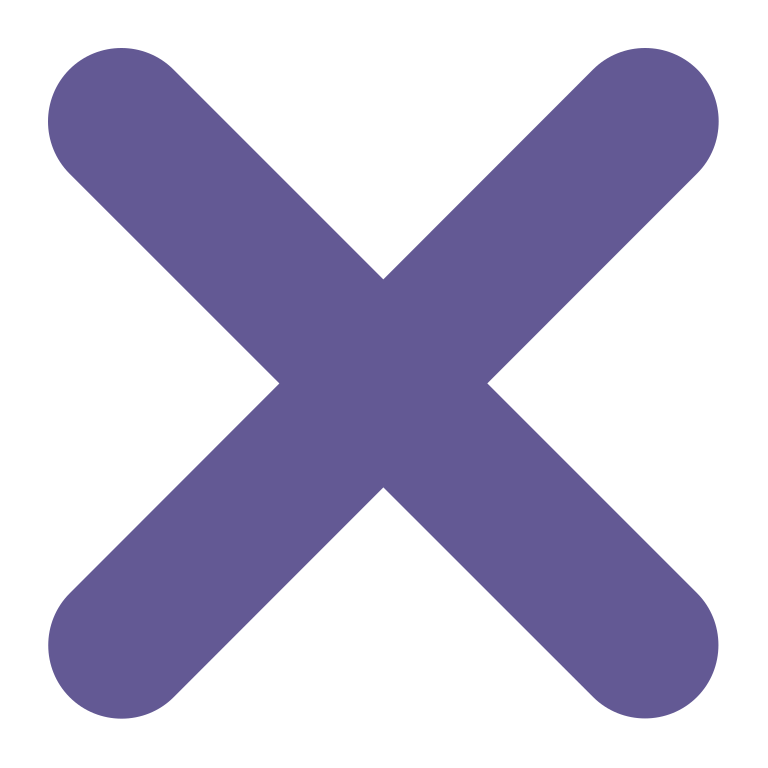
multiply flat